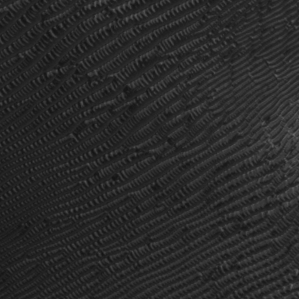
Label: frost